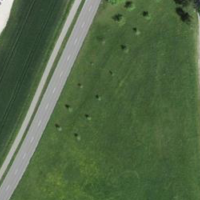
EUNIS habitat code: 25
Species observed at this site:
Tettigonia viridissima